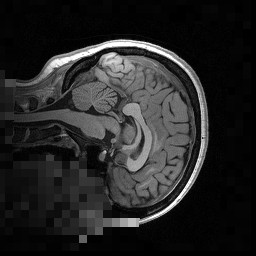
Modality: T1w
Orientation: sagittal
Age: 21
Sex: female
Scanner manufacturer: siemens
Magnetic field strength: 3 T
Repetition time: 2.53 s